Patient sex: M
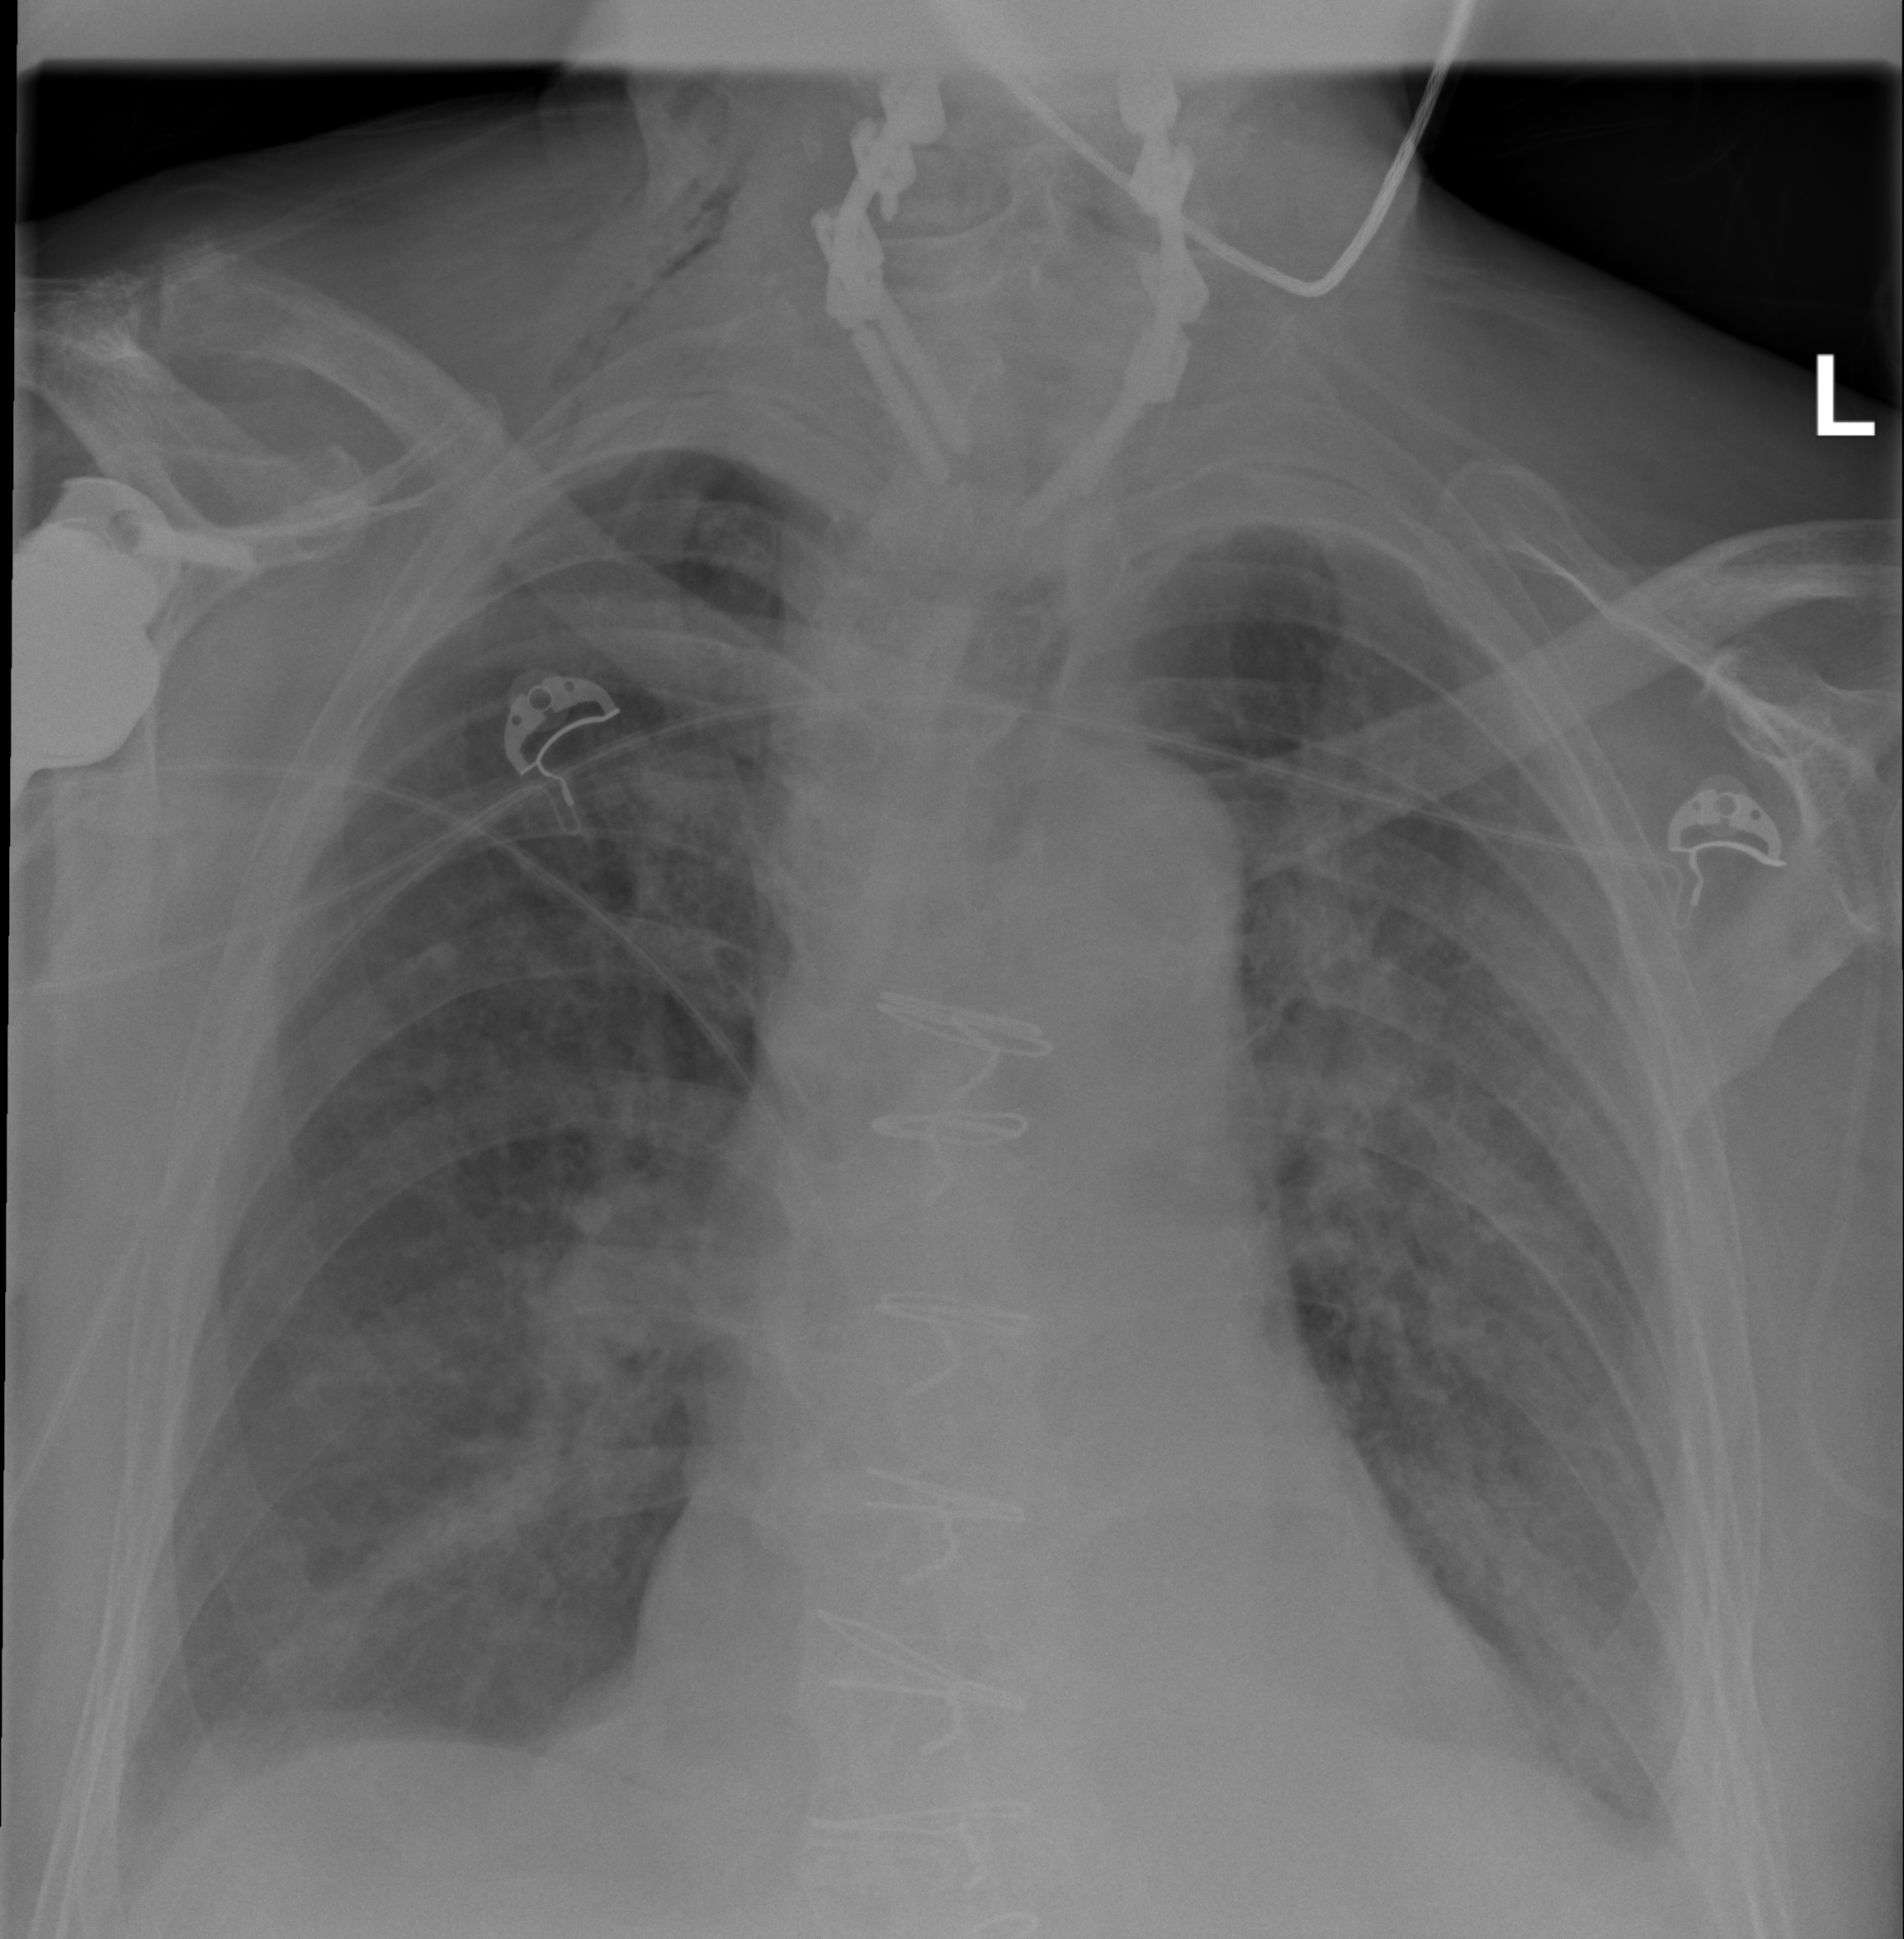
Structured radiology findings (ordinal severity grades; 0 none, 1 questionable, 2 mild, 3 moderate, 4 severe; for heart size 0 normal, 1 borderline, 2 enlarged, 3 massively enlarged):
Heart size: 0
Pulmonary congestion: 0
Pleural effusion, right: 2
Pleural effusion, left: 2
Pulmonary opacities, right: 0
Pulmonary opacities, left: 2
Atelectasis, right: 2
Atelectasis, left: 2